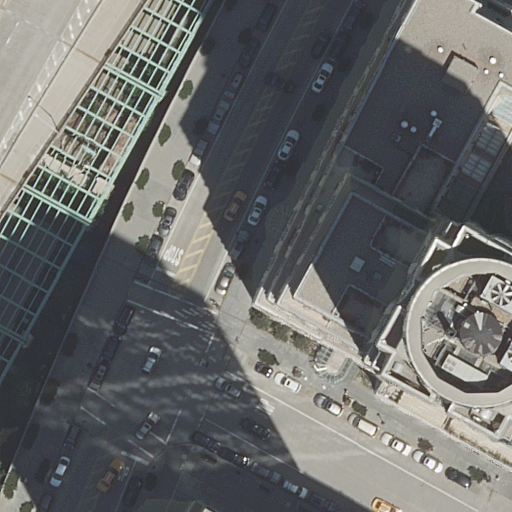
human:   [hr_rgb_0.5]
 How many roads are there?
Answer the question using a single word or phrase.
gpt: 5

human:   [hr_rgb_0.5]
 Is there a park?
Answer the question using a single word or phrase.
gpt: yes

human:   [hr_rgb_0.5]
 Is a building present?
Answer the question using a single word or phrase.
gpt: yes

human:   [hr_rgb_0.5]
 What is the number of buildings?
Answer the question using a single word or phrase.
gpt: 2

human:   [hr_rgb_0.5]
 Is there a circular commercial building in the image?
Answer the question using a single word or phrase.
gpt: no

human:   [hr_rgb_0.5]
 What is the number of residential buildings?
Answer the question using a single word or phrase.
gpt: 2

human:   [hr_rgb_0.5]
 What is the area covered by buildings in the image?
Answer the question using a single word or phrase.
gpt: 2836m2

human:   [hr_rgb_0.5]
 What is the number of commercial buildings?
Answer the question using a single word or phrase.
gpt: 0

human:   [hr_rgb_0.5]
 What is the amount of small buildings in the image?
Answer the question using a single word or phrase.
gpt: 1

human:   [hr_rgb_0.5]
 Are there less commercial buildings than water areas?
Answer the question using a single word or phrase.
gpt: no

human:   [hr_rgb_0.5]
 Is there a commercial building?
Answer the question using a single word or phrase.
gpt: no

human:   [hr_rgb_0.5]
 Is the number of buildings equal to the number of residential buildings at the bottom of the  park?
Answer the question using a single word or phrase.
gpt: no

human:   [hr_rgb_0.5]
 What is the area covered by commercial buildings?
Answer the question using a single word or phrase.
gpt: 0m2

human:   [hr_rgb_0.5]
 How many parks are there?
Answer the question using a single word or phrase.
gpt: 1

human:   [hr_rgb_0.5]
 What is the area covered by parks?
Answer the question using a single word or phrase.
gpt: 2497m2

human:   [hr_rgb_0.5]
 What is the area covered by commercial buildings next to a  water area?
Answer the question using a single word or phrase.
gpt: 0m2

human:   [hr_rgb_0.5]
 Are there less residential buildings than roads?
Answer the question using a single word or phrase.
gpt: yes

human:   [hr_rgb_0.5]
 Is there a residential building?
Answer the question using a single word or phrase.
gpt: yes

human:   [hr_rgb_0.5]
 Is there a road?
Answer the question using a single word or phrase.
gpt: yes

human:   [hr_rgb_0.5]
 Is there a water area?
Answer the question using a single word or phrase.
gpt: no

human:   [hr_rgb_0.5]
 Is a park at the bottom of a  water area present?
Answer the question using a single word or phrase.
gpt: no

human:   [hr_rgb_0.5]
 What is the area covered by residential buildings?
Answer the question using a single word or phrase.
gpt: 2836m2

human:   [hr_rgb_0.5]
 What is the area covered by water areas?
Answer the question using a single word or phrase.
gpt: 0m2

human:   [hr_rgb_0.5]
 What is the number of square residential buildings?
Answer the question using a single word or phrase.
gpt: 0

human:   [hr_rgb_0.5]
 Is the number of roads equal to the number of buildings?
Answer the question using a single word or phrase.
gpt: no

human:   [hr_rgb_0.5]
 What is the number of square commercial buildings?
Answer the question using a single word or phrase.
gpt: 0

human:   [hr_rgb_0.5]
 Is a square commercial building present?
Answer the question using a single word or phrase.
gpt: no

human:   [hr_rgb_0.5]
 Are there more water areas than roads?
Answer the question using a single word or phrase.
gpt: no

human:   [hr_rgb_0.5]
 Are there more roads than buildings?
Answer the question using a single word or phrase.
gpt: yes

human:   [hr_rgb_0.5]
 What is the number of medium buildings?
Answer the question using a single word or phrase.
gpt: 0

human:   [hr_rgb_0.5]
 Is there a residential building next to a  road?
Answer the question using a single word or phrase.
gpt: yes

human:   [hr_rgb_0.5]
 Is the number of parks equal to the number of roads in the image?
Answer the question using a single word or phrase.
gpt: no

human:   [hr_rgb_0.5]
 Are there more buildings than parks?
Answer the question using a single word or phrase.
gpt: yes

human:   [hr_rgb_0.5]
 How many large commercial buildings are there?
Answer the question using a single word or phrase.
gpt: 0

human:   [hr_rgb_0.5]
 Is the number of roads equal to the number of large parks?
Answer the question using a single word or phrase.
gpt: no

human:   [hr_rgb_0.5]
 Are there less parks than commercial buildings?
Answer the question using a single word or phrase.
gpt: no

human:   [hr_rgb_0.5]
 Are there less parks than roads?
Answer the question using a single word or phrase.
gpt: yes

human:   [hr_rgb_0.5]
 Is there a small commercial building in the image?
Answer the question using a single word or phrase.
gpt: no

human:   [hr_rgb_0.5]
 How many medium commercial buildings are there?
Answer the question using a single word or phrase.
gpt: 0

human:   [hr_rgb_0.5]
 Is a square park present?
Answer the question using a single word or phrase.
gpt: no

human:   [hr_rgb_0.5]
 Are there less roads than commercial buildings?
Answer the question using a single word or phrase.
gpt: no

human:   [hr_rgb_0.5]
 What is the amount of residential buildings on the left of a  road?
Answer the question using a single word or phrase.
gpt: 1

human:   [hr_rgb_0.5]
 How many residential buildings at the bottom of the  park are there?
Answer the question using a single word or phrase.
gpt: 1

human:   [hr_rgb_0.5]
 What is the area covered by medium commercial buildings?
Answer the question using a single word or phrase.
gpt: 0m2

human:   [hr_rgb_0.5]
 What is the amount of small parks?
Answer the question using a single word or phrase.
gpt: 0

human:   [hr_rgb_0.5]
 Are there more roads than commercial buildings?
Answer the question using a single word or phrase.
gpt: yes

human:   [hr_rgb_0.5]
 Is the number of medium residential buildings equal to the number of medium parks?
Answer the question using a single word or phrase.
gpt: yes

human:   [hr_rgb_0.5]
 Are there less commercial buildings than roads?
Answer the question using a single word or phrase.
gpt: yes

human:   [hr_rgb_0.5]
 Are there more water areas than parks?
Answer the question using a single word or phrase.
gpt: no

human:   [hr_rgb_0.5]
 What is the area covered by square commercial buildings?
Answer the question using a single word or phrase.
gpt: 0m2

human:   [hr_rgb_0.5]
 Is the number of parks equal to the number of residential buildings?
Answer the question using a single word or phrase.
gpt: no

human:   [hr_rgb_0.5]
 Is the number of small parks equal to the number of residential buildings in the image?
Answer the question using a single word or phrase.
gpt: no

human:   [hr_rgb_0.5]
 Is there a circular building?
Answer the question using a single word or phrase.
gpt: no

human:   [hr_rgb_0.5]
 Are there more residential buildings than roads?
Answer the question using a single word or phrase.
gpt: no

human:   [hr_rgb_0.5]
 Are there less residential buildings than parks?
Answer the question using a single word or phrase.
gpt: no

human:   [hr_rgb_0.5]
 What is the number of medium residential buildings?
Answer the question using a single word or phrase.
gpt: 0

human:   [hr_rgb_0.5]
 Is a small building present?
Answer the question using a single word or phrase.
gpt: yes

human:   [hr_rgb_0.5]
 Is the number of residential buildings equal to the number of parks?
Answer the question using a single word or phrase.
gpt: no

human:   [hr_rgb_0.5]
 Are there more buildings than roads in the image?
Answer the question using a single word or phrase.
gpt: no

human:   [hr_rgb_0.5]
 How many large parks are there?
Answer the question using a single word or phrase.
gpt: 1

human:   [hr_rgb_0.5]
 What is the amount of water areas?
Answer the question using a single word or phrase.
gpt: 0

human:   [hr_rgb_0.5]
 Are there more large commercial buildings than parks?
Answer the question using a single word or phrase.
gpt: no

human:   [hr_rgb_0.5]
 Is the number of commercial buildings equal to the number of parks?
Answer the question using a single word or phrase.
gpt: no

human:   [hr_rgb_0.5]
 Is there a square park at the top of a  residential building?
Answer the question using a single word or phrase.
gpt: no